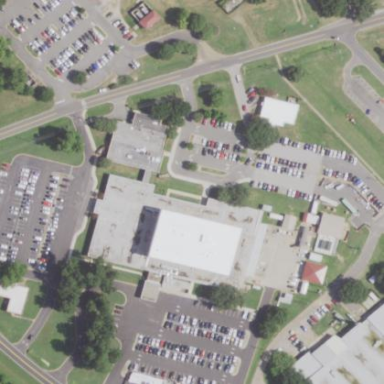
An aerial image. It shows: Clinic building providing healthcare services.